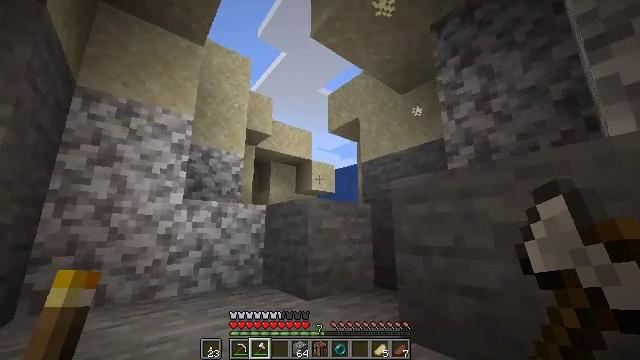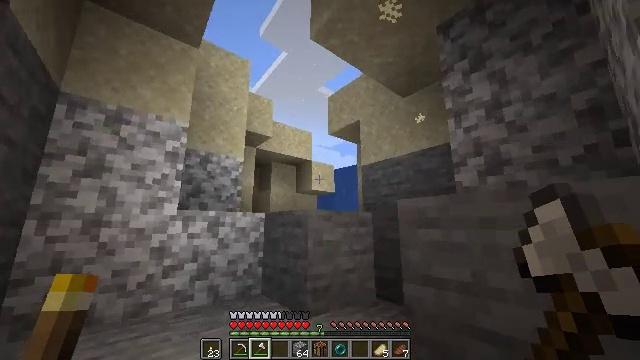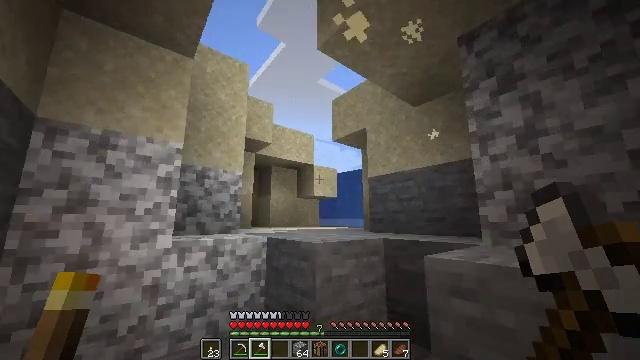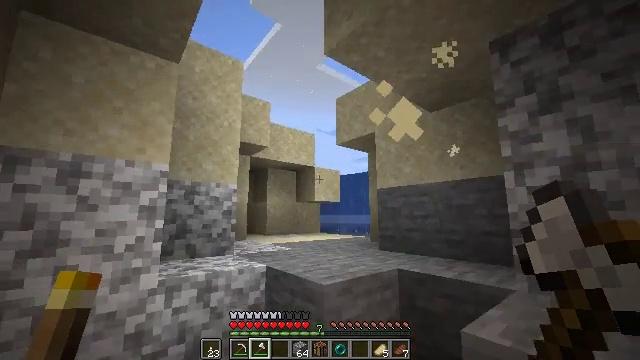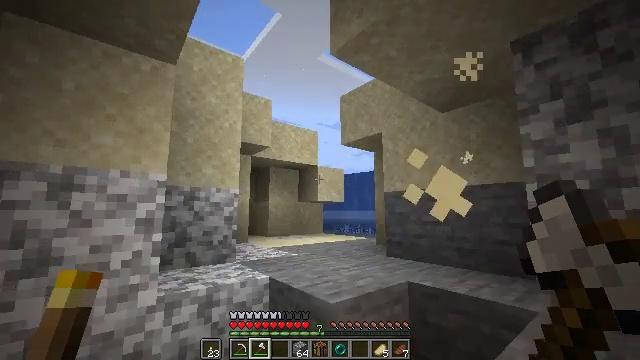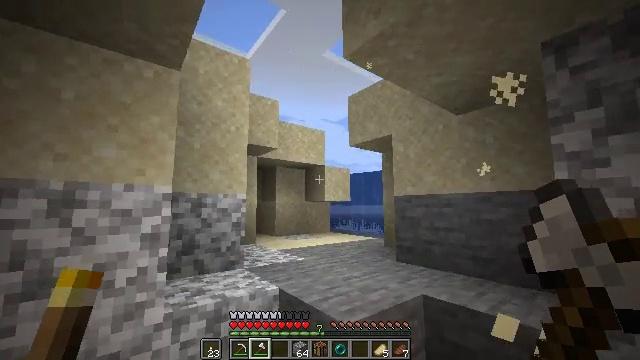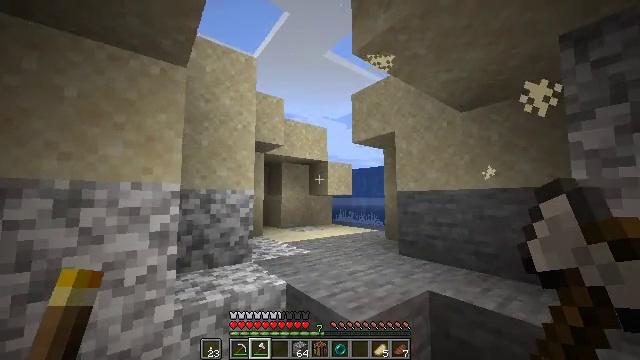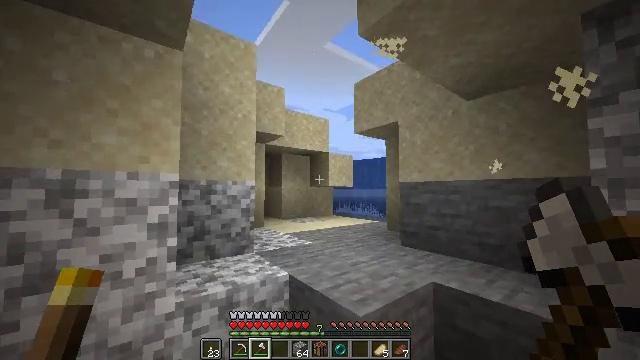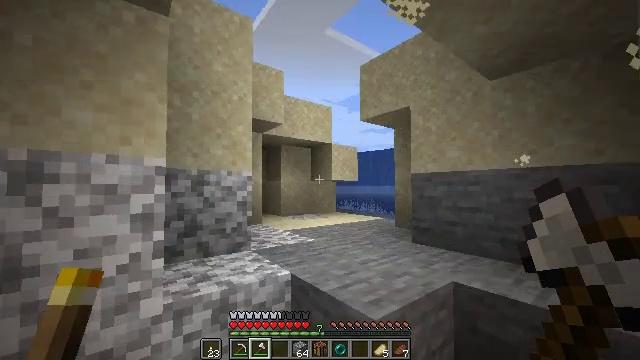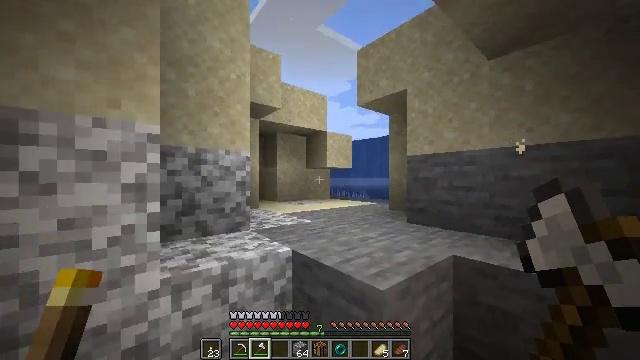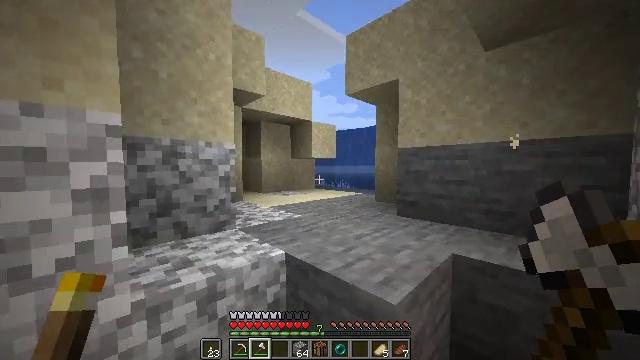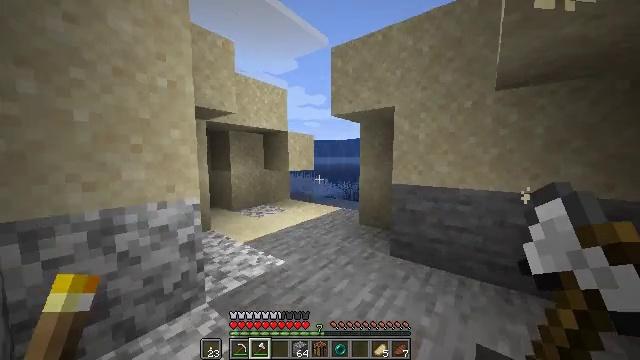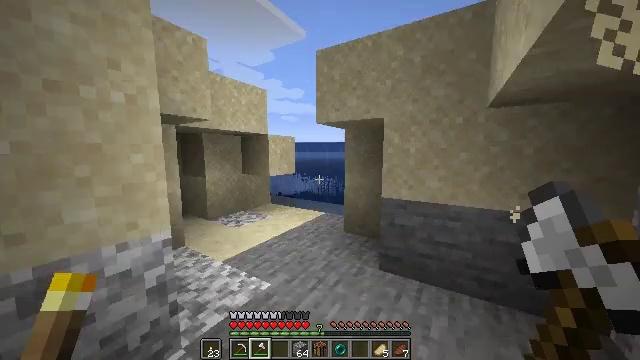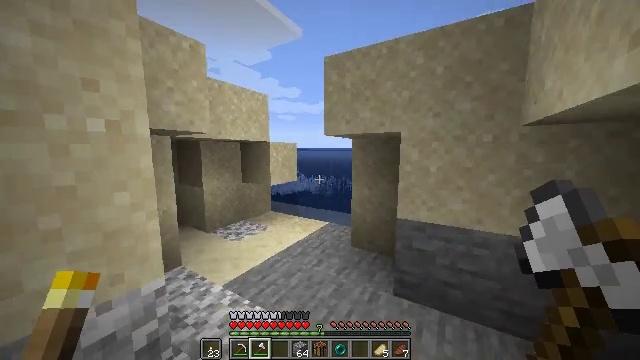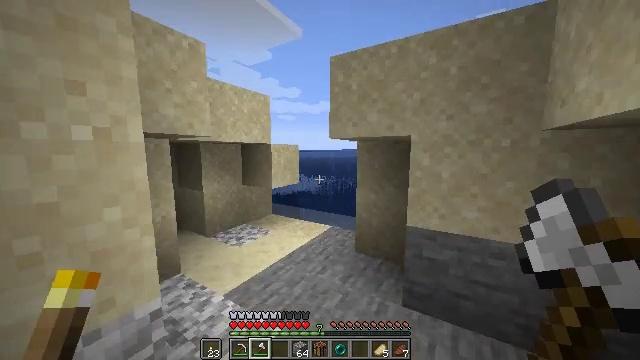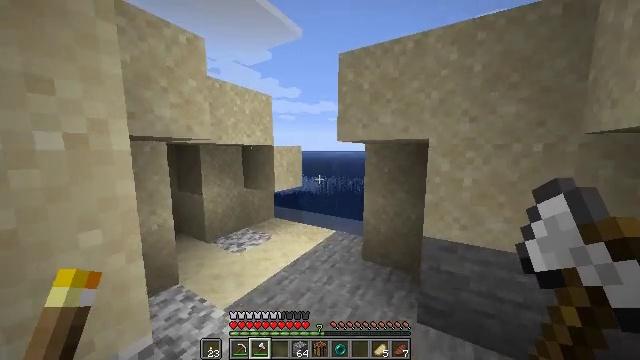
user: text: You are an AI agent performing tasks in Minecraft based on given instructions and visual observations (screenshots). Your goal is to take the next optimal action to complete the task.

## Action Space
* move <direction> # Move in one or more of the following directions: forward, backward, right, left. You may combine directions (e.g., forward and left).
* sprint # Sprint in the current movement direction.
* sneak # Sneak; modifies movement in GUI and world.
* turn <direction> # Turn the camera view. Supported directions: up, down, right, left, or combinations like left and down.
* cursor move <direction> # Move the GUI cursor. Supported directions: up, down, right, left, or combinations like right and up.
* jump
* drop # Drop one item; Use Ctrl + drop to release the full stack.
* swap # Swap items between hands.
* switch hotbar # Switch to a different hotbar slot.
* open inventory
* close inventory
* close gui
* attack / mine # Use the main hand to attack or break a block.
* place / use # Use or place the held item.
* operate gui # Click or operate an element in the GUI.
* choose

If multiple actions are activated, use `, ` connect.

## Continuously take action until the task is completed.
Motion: motion action
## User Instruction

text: Collect the red bed into your inventory.
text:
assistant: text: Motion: move forward, sprint, turn down, jump
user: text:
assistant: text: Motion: move forward, sprint, turn down, jump
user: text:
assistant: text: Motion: move forward, sprint, turn down, jump
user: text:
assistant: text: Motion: move forward, sprint, turn down, jump
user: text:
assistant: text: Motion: move forward, sprint, turn left and down
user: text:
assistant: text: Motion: move forward, sprint, turn down
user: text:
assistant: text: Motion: move forward and move left, sprint, turn down
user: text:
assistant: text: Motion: move forward and move left, sprint
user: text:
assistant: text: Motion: move forward and move left, sprint, turn right and down, jump
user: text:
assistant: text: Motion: move forward and move left, sprint, turn right and down, jump
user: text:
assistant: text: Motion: move forward, sprint, turn right and down, jump
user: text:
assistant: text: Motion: move forward, sprint, turn right and down
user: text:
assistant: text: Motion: move forward, sprint
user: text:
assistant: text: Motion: move forward, sprint
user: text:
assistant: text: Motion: move forward, sprint
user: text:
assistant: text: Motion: move forward, sprint
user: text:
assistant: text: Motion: move forward, sprint
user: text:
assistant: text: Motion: move forward, sprint
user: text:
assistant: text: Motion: move forward, sprint
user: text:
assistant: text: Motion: move forward, sprint
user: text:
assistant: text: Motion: move forward, sprint, turn right
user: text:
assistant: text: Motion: move forward, sprint, turn right
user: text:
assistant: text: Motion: move forward, sprint, turn right
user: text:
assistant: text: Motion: move forward, sprint, turn right
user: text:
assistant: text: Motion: move forward, sprint, turn right
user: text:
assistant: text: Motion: move forward, sprint, turn right and down
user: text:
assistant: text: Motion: move forward, sprint, turn right
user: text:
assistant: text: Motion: move forward, sprint
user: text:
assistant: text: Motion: move forward, sprint, turn left, jump
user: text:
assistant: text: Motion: move forward, sprint, turn left and down, jump